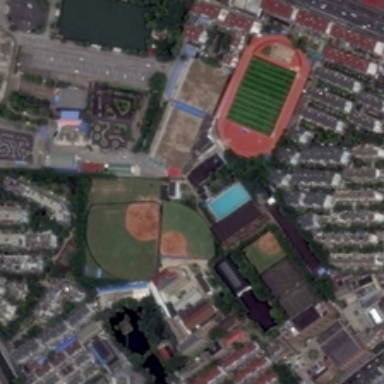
Many buildings and green trees are in a school with a playground and two baseball fields .